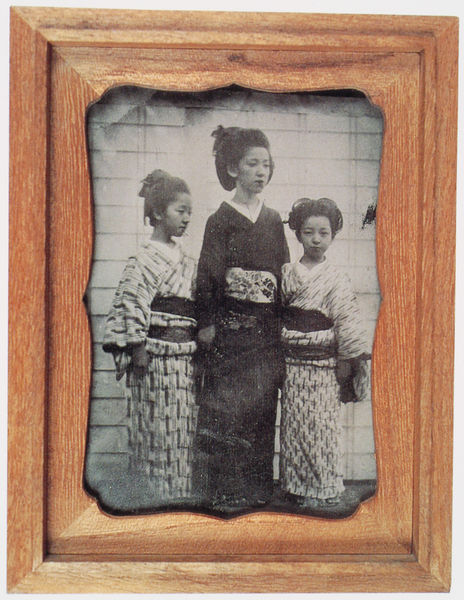
Titel: Three Princesses
Schlagwörter: frauen, frau, mund, nase, gürtel, wand, auge, drei, foto, kimono, obi, japanerinnen